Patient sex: M
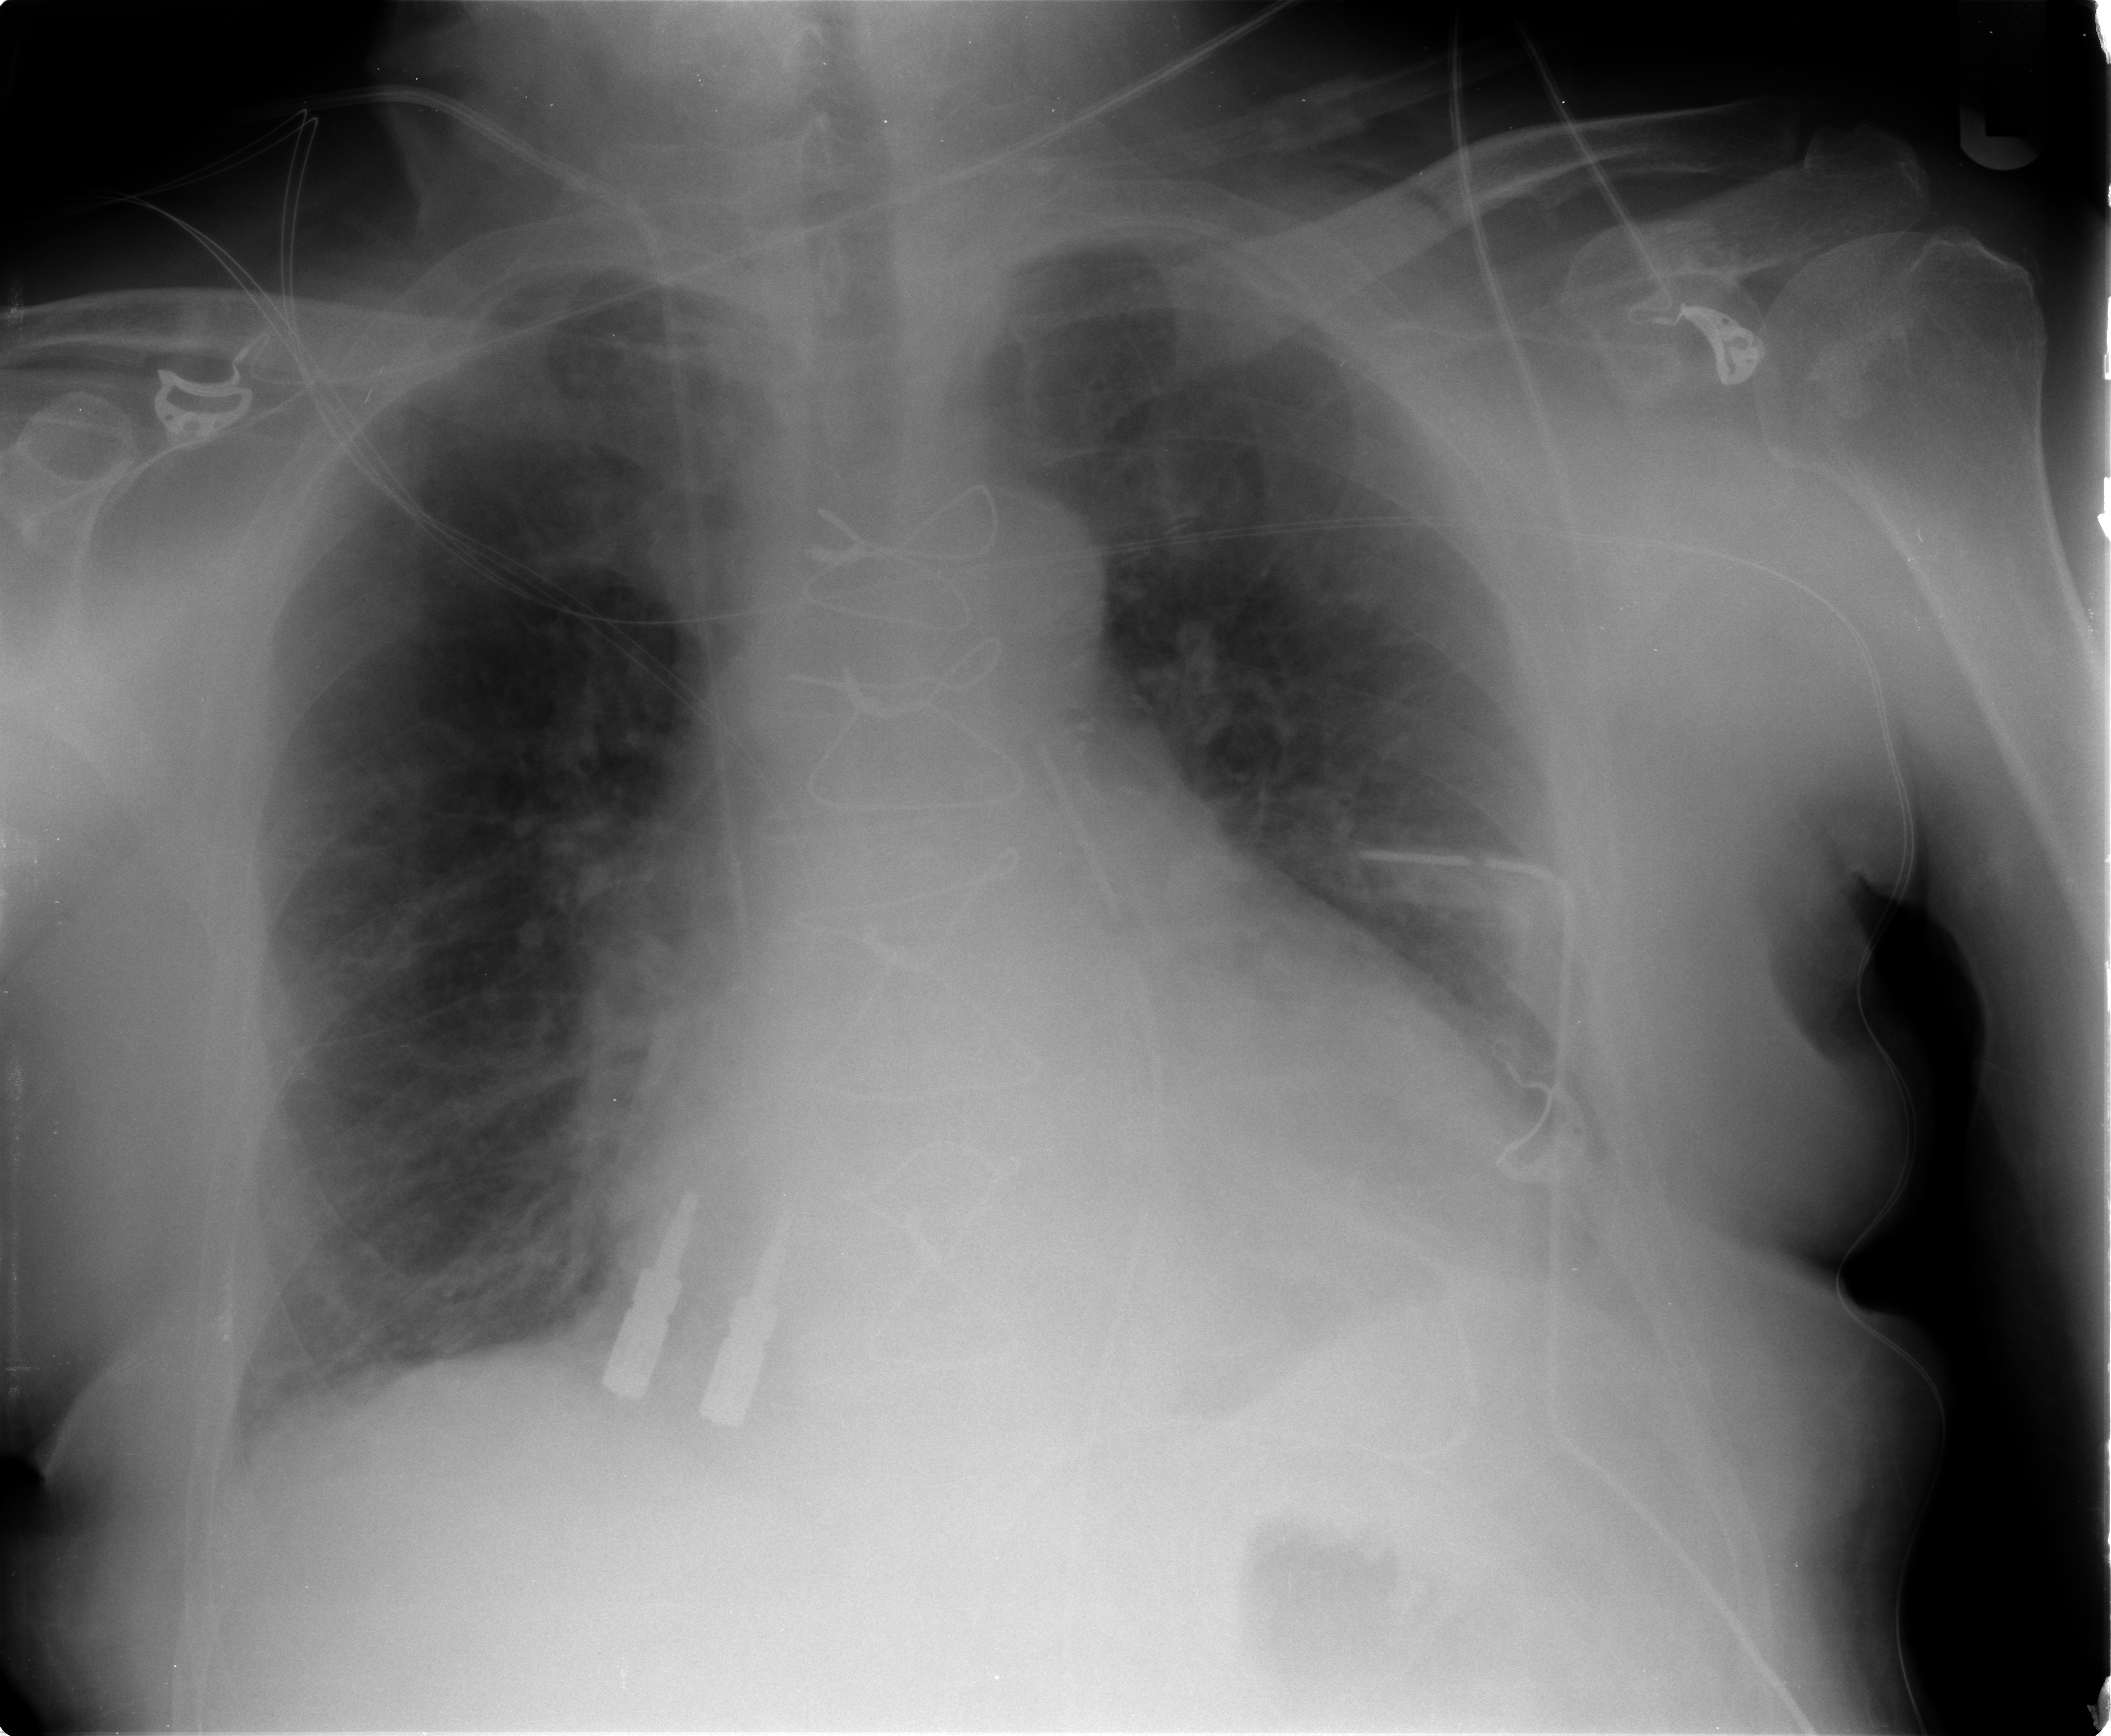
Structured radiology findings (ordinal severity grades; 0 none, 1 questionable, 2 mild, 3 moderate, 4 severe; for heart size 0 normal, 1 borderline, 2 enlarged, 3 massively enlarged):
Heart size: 2
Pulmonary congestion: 2
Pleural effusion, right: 1
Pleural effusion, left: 1
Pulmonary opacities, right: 0
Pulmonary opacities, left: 0
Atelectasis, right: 1
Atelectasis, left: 2